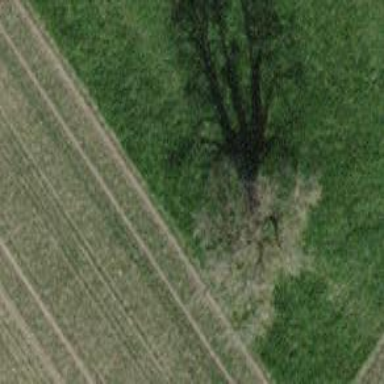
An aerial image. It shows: Beautiful tree in nature.